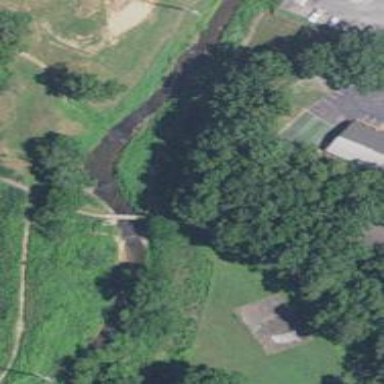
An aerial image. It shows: Path leading to bridge.